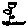
Label: flower